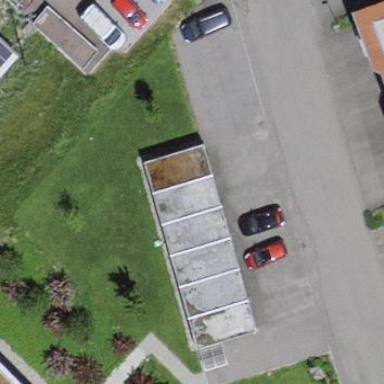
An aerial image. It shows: Garage building.